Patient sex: M
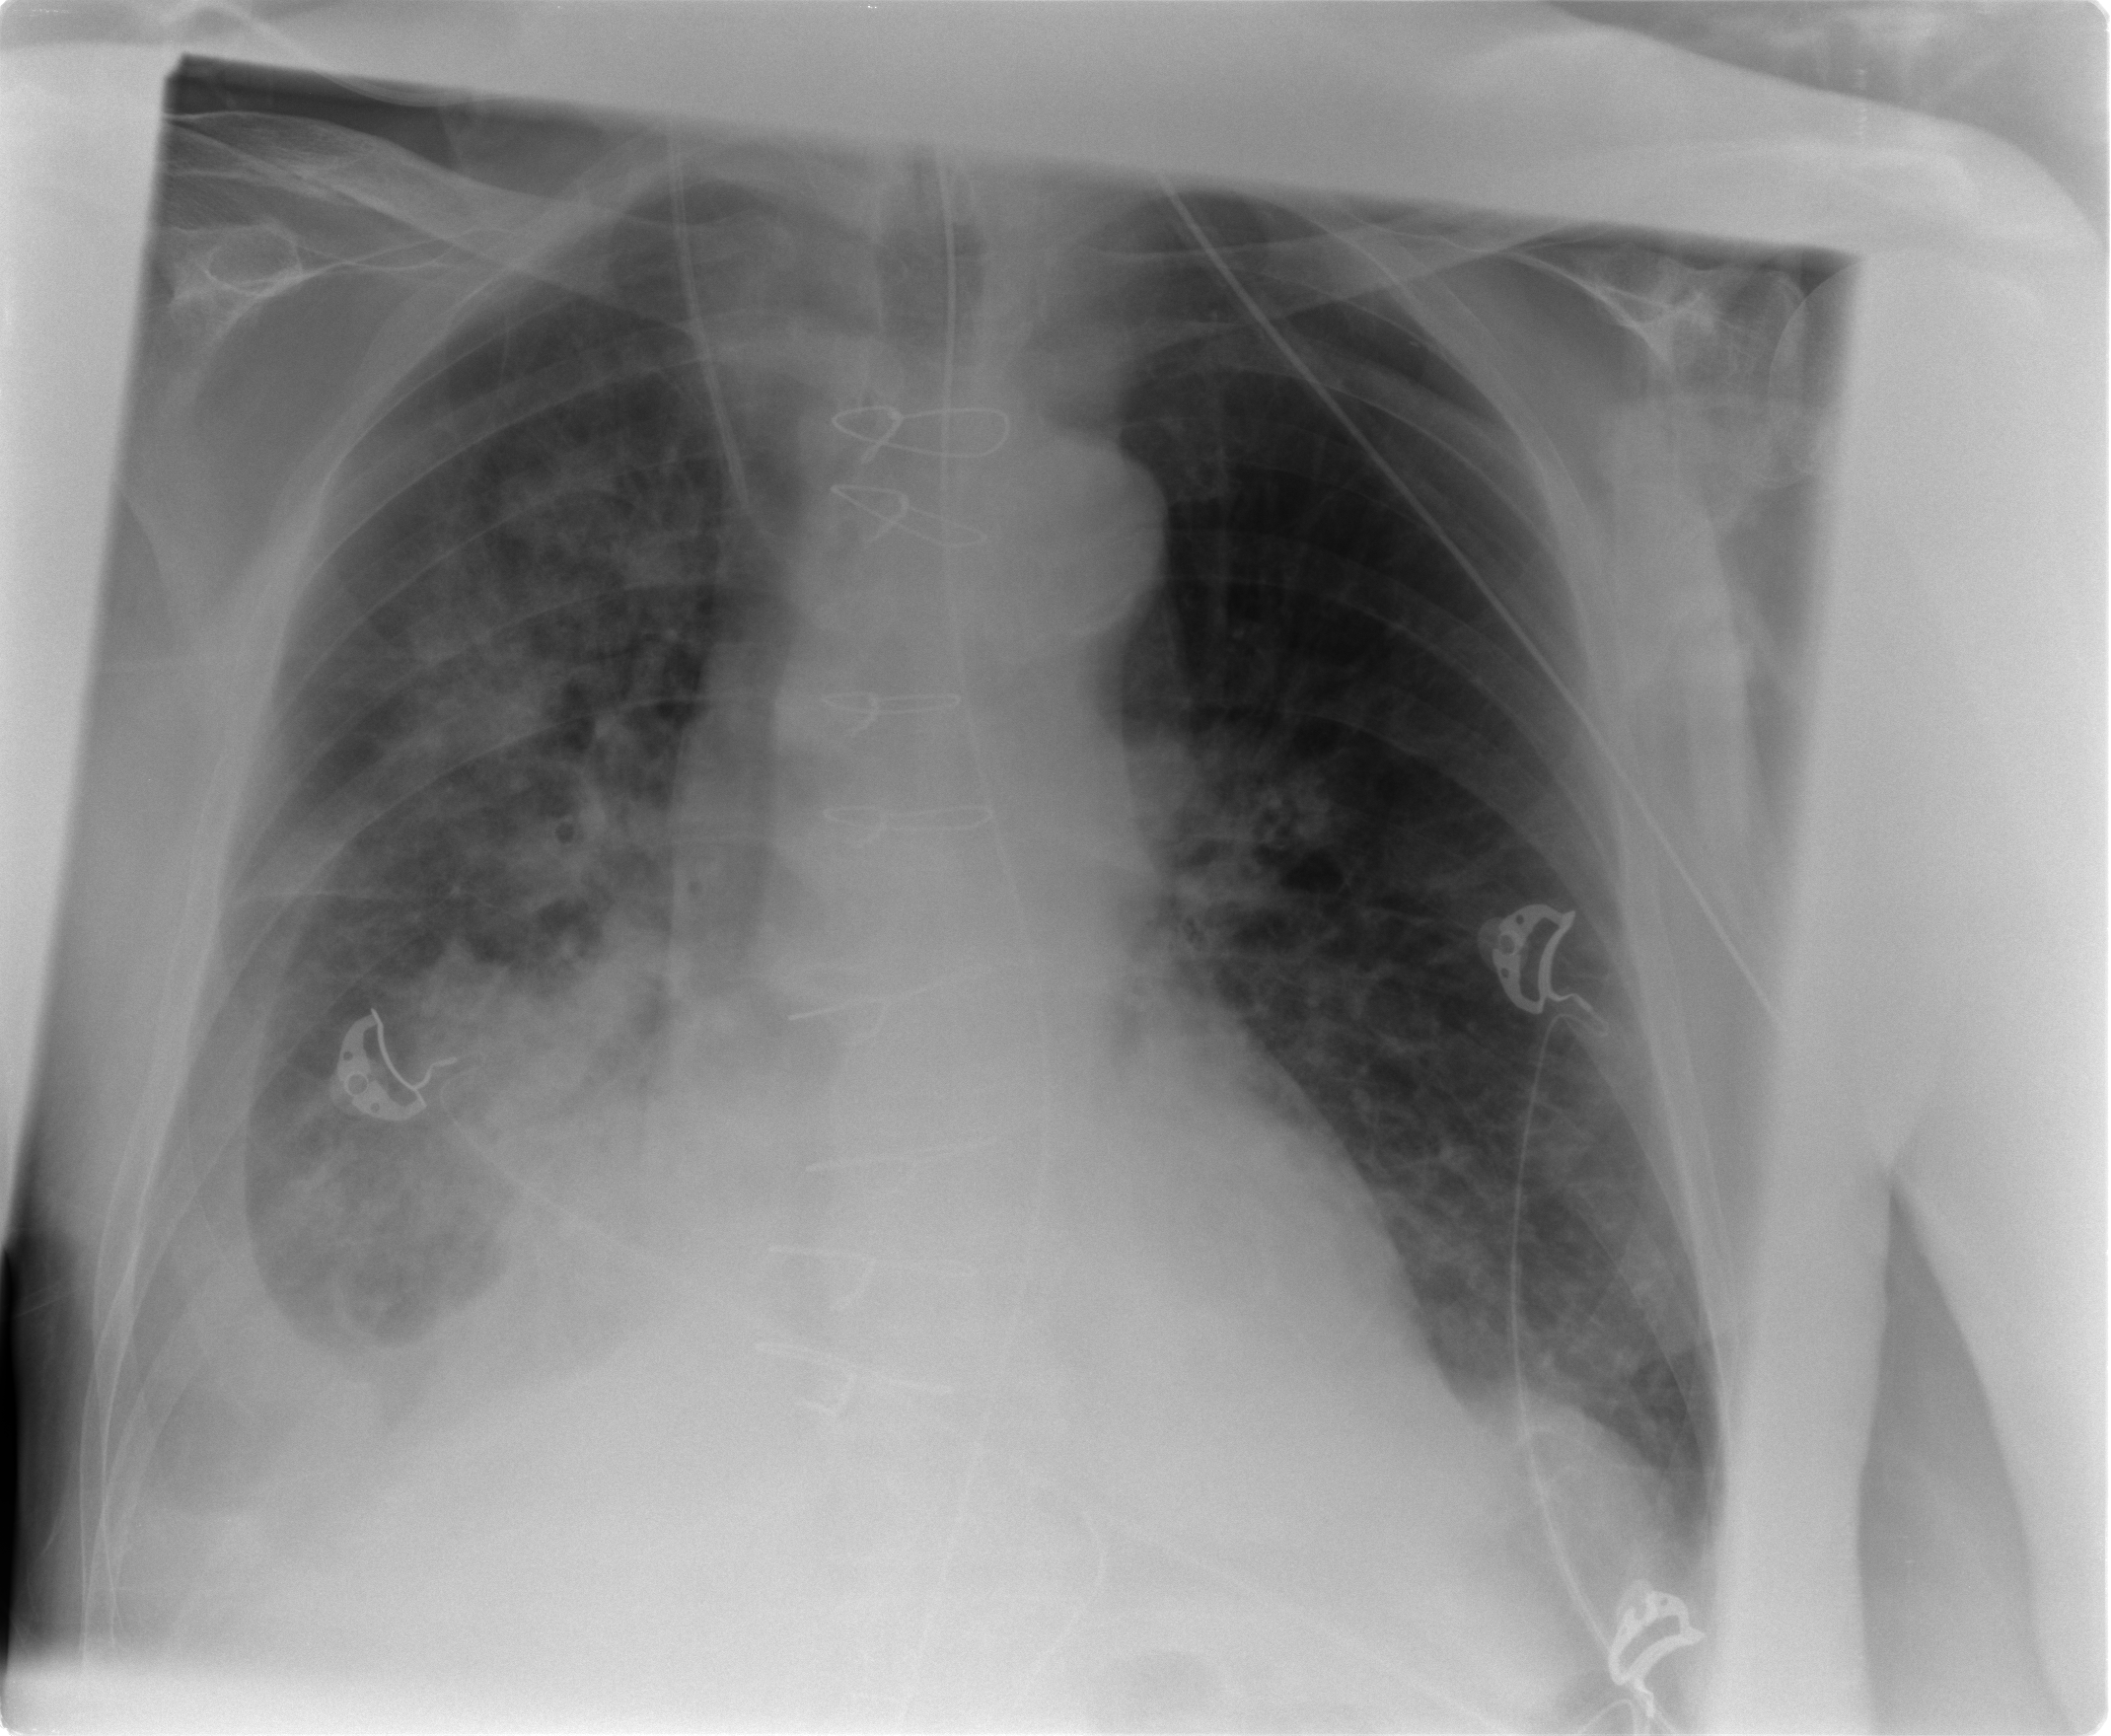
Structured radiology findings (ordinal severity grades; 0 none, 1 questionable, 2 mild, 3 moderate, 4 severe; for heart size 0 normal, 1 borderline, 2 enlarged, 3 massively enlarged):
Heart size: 0
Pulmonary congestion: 2
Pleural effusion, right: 3
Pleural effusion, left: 2
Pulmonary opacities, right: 3
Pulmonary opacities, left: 0
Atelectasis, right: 2
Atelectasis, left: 0